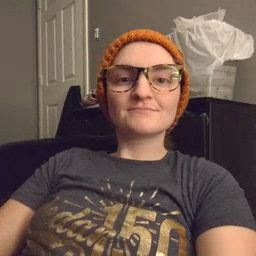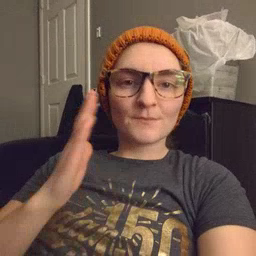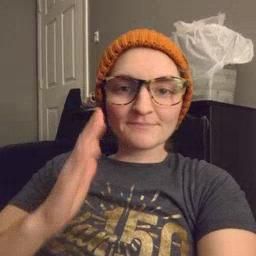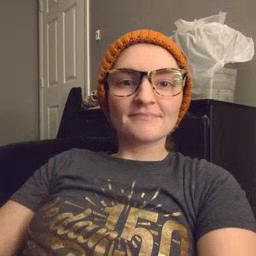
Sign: bed